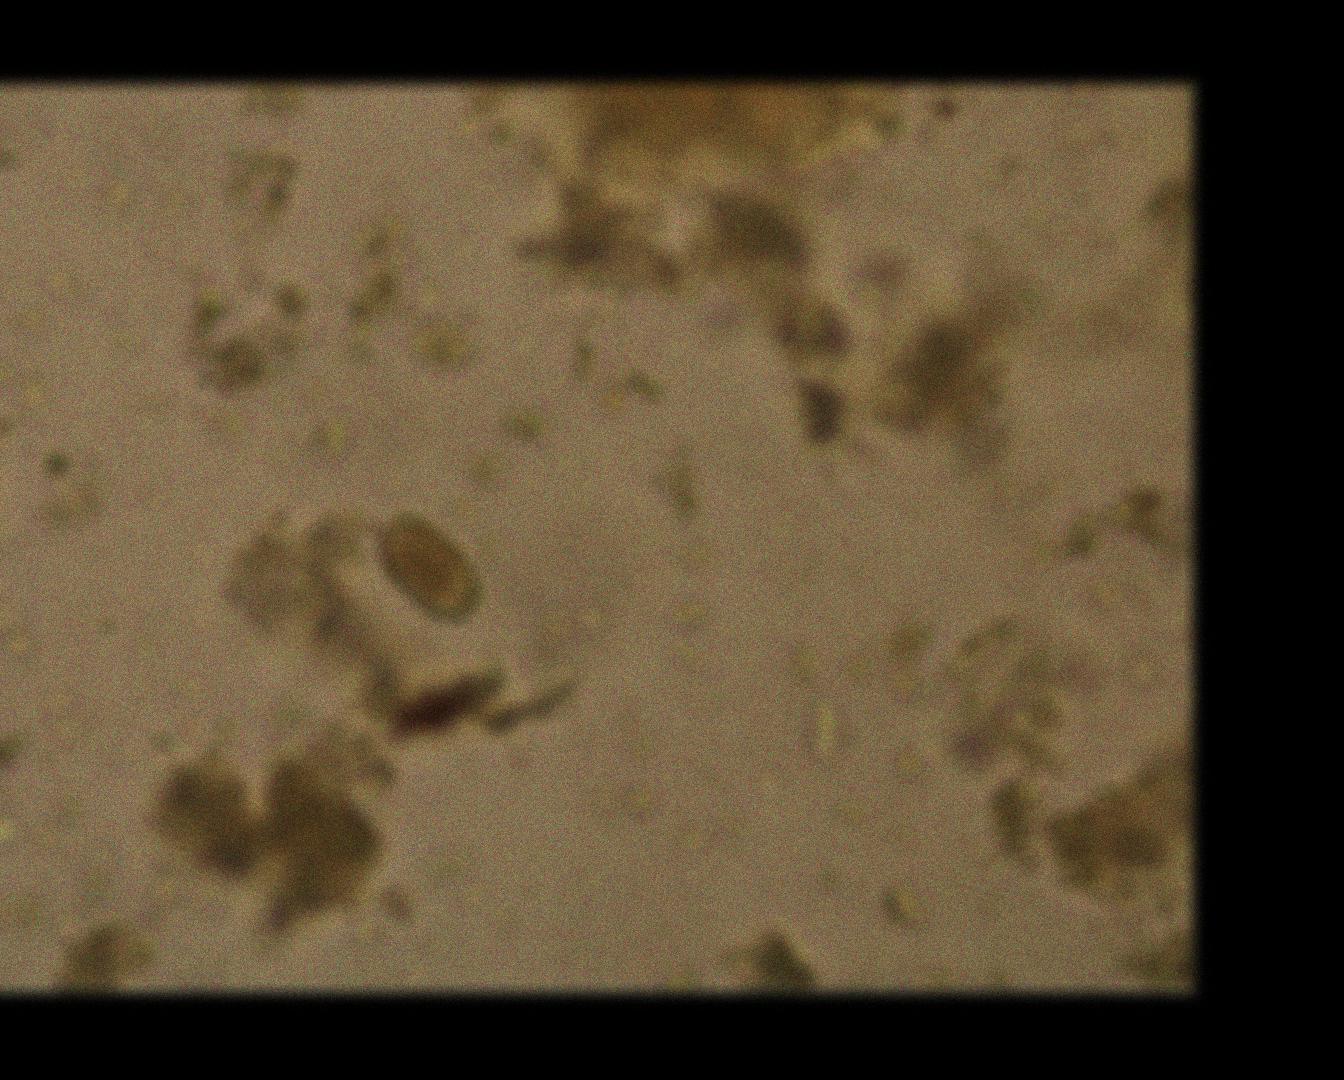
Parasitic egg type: Capillaria philippinensis